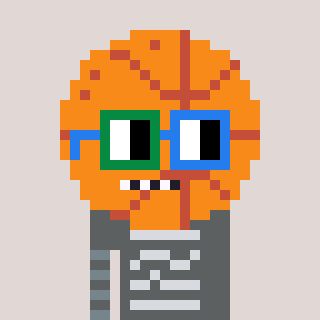
a pixel art character with square green and blue glasses, a basketball-shaped head and a magenta-colored body on a warm background